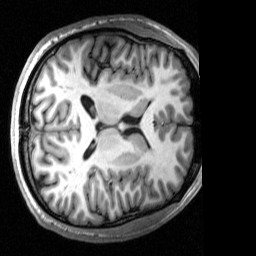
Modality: T1w
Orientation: axial
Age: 19
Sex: male
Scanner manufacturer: siemens
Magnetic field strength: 3 T
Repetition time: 2.53 s
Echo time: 0.00277 s